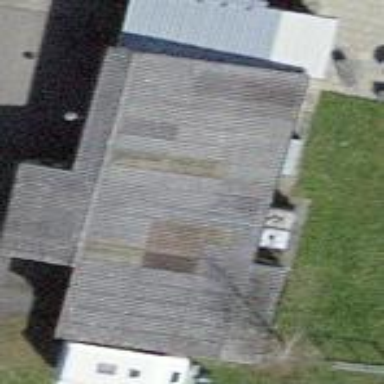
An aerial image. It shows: Building with flat roof.